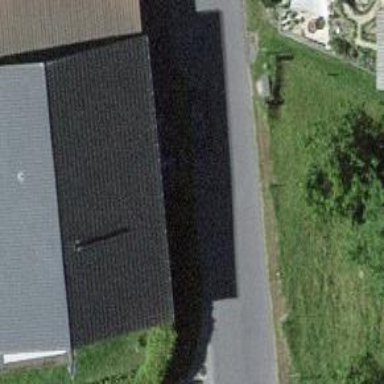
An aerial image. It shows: Residential building.